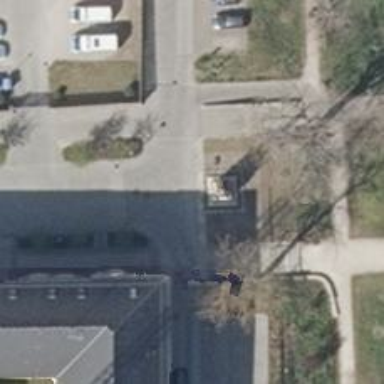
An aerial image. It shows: Footway with ramp.